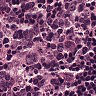
Metastatic tissue present: no